Interaction volume radius: 10 \u00c5
Interaction volume height: 20 \u00c5
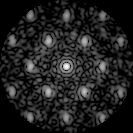
Disorder parameter: 0.456